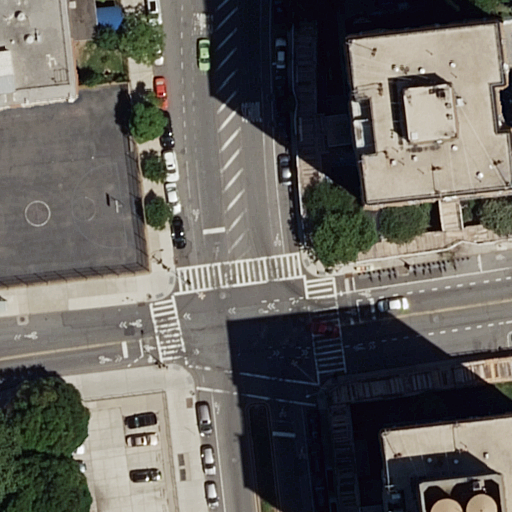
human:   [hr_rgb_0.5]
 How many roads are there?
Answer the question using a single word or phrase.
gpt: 4

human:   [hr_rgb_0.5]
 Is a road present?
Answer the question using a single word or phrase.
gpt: yes

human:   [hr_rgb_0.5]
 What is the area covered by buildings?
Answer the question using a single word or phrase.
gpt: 394m2

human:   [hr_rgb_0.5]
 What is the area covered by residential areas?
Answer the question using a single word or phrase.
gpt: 9839m2

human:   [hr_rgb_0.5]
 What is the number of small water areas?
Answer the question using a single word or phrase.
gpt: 0

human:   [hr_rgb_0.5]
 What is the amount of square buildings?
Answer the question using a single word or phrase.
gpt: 0

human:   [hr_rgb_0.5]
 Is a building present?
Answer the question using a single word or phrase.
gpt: yes

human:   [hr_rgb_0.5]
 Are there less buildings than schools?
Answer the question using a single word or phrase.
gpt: no

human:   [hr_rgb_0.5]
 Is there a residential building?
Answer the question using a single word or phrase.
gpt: yes

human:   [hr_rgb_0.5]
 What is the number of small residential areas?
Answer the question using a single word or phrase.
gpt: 0

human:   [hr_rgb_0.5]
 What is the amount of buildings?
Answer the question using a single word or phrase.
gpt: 3

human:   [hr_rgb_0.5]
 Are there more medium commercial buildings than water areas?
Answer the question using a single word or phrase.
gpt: no

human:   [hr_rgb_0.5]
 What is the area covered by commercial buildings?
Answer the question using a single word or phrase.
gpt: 0m2

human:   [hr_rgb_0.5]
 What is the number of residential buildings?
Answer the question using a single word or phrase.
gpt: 2

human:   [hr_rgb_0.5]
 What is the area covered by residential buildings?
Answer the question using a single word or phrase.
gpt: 92m2

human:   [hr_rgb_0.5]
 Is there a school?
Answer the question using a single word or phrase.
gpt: yes

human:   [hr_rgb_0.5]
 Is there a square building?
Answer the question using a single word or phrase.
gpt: no

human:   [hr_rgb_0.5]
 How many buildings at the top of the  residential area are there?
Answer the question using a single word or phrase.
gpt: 3

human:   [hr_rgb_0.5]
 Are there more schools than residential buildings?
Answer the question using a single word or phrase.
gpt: no

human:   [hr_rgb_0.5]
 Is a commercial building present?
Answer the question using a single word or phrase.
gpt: no

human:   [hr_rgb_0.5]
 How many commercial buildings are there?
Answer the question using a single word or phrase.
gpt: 0

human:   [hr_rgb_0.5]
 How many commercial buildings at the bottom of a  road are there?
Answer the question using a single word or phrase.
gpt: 0

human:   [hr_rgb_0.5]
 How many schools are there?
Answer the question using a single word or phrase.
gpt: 1

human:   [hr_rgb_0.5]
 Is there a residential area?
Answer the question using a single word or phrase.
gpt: yes

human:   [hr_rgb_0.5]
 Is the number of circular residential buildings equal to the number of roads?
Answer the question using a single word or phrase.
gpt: no

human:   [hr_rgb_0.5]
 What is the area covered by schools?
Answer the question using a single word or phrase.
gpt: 572m2

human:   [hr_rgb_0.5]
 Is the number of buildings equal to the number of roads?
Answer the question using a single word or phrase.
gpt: no

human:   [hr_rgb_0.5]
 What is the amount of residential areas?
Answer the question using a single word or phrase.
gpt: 1

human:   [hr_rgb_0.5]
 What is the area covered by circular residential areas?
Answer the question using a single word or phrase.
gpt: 0m2

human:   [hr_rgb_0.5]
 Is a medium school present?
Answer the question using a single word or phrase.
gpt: no

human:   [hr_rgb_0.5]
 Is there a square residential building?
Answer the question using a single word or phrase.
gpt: no

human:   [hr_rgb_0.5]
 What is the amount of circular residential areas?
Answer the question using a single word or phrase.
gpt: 0

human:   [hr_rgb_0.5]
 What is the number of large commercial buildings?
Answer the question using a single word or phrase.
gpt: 0

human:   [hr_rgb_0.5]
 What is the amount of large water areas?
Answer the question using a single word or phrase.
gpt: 0

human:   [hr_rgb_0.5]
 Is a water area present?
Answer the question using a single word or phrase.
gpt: no

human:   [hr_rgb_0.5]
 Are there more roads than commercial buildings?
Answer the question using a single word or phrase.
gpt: yes

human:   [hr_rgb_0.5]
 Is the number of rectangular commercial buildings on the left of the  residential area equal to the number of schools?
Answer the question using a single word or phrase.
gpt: no

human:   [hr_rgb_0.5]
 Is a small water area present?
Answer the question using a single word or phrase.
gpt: no

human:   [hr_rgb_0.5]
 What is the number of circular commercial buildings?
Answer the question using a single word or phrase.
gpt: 0

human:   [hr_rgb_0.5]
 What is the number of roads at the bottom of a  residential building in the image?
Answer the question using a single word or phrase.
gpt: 1

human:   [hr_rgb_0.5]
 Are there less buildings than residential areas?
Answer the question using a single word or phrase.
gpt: no

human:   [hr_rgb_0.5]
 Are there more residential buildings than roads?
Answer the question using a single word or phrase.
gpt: no

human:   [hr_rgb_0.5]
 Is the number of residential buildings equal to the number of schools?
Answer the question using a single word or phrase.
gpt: no

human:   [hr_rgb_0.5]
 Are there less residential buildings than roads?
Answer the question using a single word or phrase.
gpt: yes

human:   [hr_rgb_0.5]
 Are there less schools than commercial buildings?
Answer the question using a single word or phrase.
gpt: no

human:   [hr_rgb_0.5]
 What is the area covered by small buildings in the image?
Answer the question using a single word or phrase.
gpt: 92m2

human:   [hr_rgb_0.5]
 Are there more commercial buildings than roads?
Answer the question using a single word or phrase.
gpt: no

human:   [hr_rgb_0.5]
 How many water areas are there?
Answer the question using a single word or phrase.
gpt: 0

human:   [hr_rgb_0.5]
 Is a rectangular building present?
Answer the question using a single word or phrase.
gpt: yes

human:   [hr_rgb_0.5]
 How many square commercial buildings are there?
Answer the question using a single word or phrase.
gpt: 0

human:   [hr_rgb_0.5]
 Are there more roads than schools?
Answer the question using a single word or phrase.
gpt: yes

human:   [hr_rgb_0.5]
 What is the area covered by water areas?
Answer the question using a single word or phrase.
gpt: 0m2

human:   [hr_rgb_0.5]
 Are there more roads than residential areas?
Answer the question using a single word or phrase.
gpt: yes

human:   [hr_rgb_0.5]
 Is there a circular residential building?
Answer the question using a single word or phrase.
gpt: no

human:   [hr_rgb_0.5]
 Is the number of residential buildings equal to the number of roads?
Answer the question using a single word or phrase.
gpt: no

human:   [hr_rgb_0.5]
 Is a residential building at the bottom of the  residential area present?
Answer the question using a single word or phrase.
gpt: no

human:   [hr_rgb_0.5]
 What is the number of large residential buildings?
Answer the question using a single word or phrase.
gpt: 0

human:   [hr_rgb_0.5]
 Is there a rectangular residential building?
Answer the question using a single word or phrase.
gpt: yes

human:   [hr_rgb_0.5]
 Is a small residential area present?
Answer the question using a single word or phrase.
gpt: no

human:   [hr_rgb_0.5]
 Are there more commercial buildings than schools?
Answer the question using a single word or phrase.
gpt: no

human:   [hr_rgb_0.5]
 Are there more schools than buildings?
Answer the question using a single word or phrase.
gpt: no

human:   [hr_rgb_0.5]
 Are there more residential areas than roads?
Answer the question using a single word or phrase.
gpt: no

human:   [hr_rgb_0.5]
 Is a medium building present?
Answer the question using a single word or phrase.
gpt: yes

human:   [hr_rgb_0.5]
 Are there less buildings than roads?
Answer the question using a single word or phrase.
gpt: yes